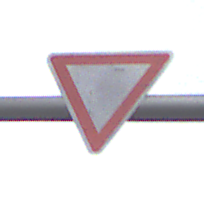
Verkehrszeichen: VorfahrtGewaehren
Umgebung: Outdoor, RoadRail
Tageszeit: MorningAfternoon
Wetter: PartlyCloudy
Licht: Natural
Jahreszeit: NotSpecified
Kontrast: LowContrast